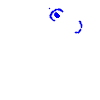
Particle: electron